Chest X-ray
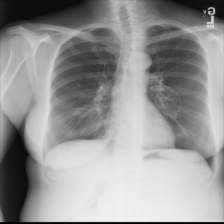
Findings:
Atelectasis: negative
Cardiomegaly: negative
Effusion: negative
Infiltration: negative
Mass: negative
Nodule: negative
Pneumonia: negative
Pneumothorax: negative
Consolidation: negative
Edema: negative
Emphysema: negative
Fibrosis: negative
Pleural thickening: negative
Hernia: negative